Question: I am running the following code. The code does not loop through all the records that are there in the @result. What is the correct syntax. Do I to use counter in this case? I want it to be flexible so it print all values that are there in the variable.
'''
declare @result varchar(1000)
select @result = item from items
while @result != ''
begin
print @result
end
'''
---
'''
Select item from items
'''
result in this query

What I am getting from print is an endless loop that I have to manually stop and it prints this ...
'''
small bed
small bed
small bed
small bed
'''
What is decent way to print all values in the variable. I am talking about text data only, not numbers.
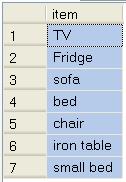
Answer: You could use a cursor to iterate over all of the data returned from your query.
'''
declare a_cursor cursor for select Item from Items
declare @Item varchar(1000)
open a_cursor
fetch next from a_cursor into @Item
while @@fetch_status = 0
begin
print @Item
fetch next from a_cursor into @Item
end
close a_cursor
deallocate a_cursor
'''